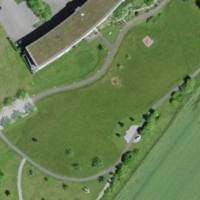
EUNIS habitat code: 55
Species observed at this site:
Prunus padus
Campanula glomerata
Cydonia oblonga